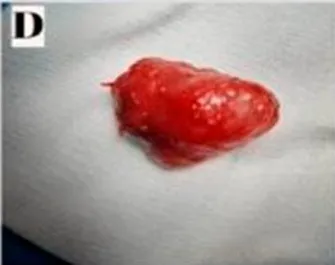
Pleomorphic adenoma of the upper lip. D: Excised specimen.
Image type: medical_photograph (other_medical_photograph)